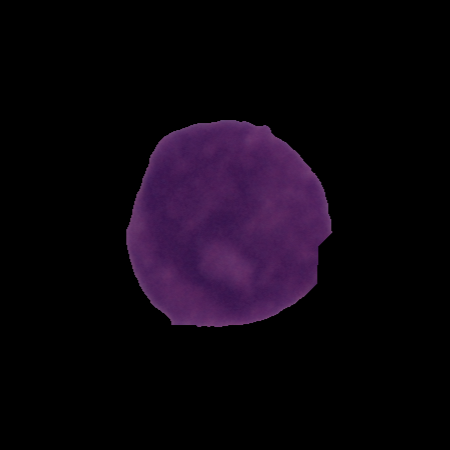
Label: cancer